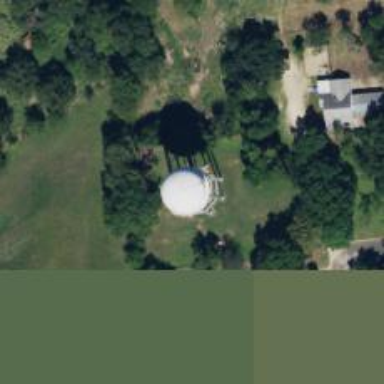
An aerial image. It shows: Water tower that is man-made.